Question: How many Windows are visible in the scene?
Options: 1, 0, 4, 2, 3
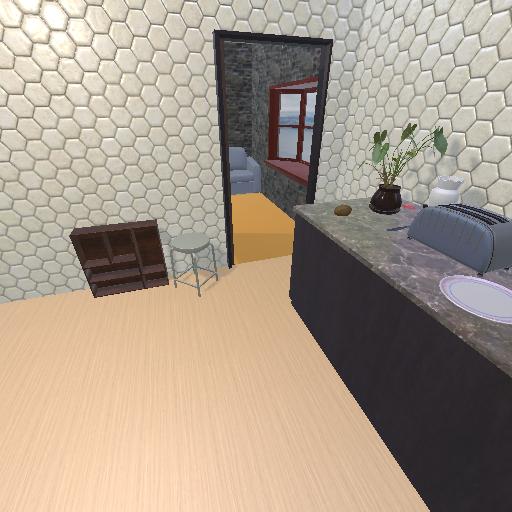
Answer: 1